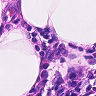
Metastatic tissue present: no